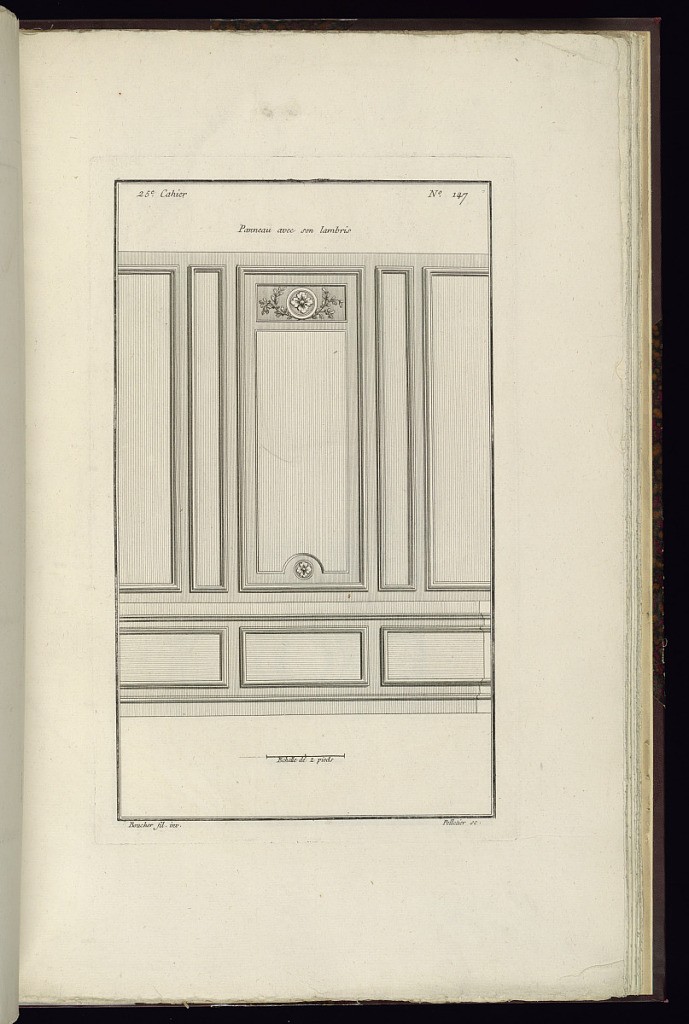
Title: Panneau avec son lambris
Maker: Juste-François Boucher, French, 1736 – 1782
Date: ca. 1775
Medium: Engraving on off white laid paper
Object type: Print
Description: Design for paneling with wainscoting, decorated with ornament motifs including crossed branches and rosettes. The plate is signed.